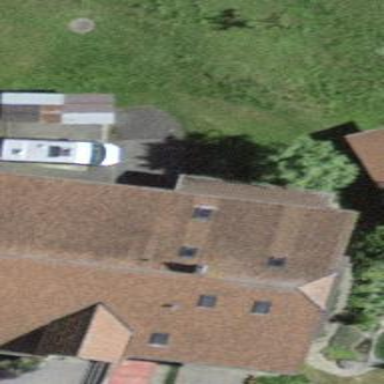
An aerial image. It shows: Residential building.